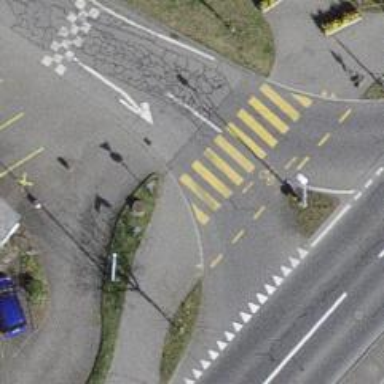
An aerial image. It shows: Uncontrolled zebra crossing on the road.